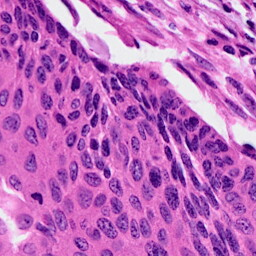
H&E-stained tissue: Cervix